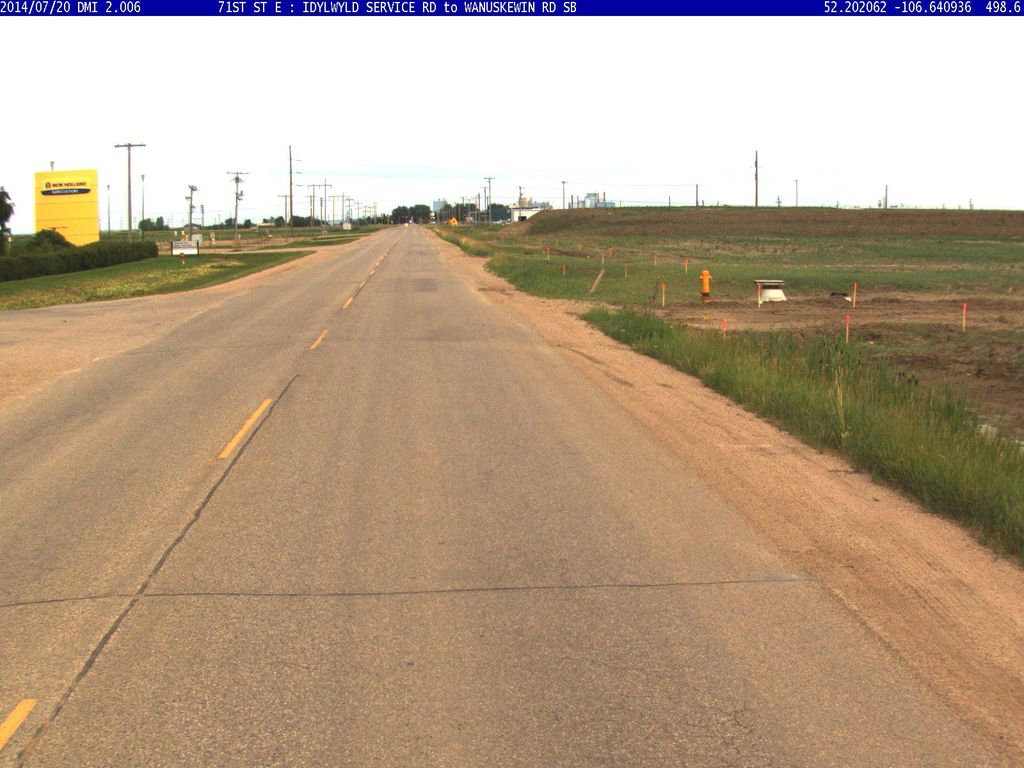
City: saskatoon